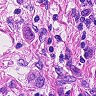
Metastatic tissue present: yes